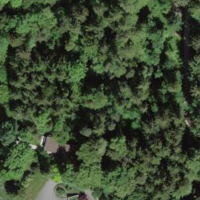
EUNIS habitat code: 43
Species observed at this site:
Mercurialis perennis